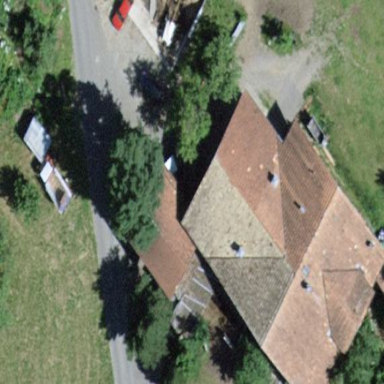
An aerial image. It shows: Farm building.